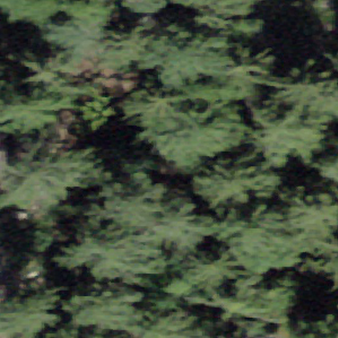
Label: other